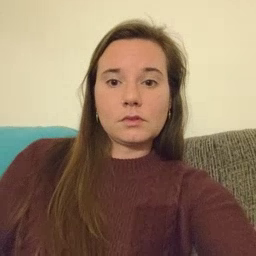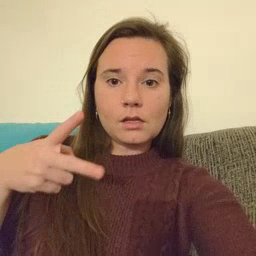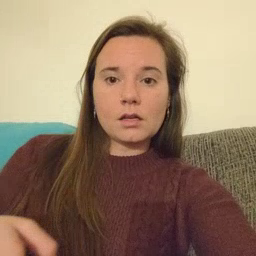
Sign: cut